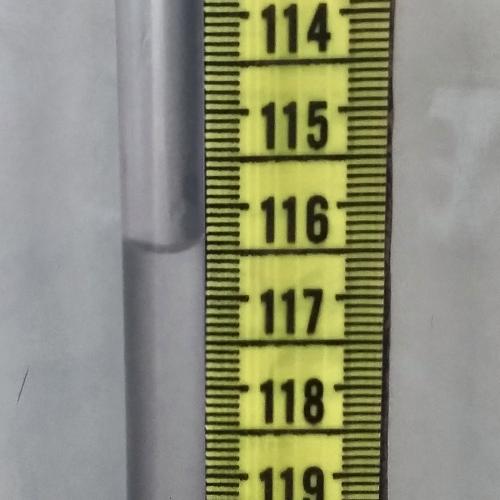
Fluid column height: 116.5 cm